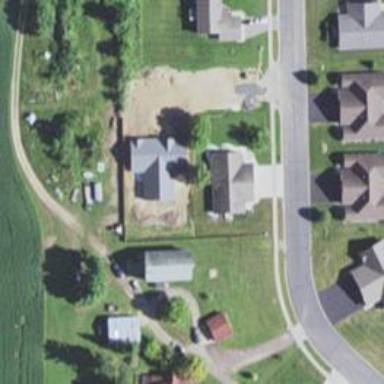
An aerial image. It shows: Driveway.